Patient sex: M
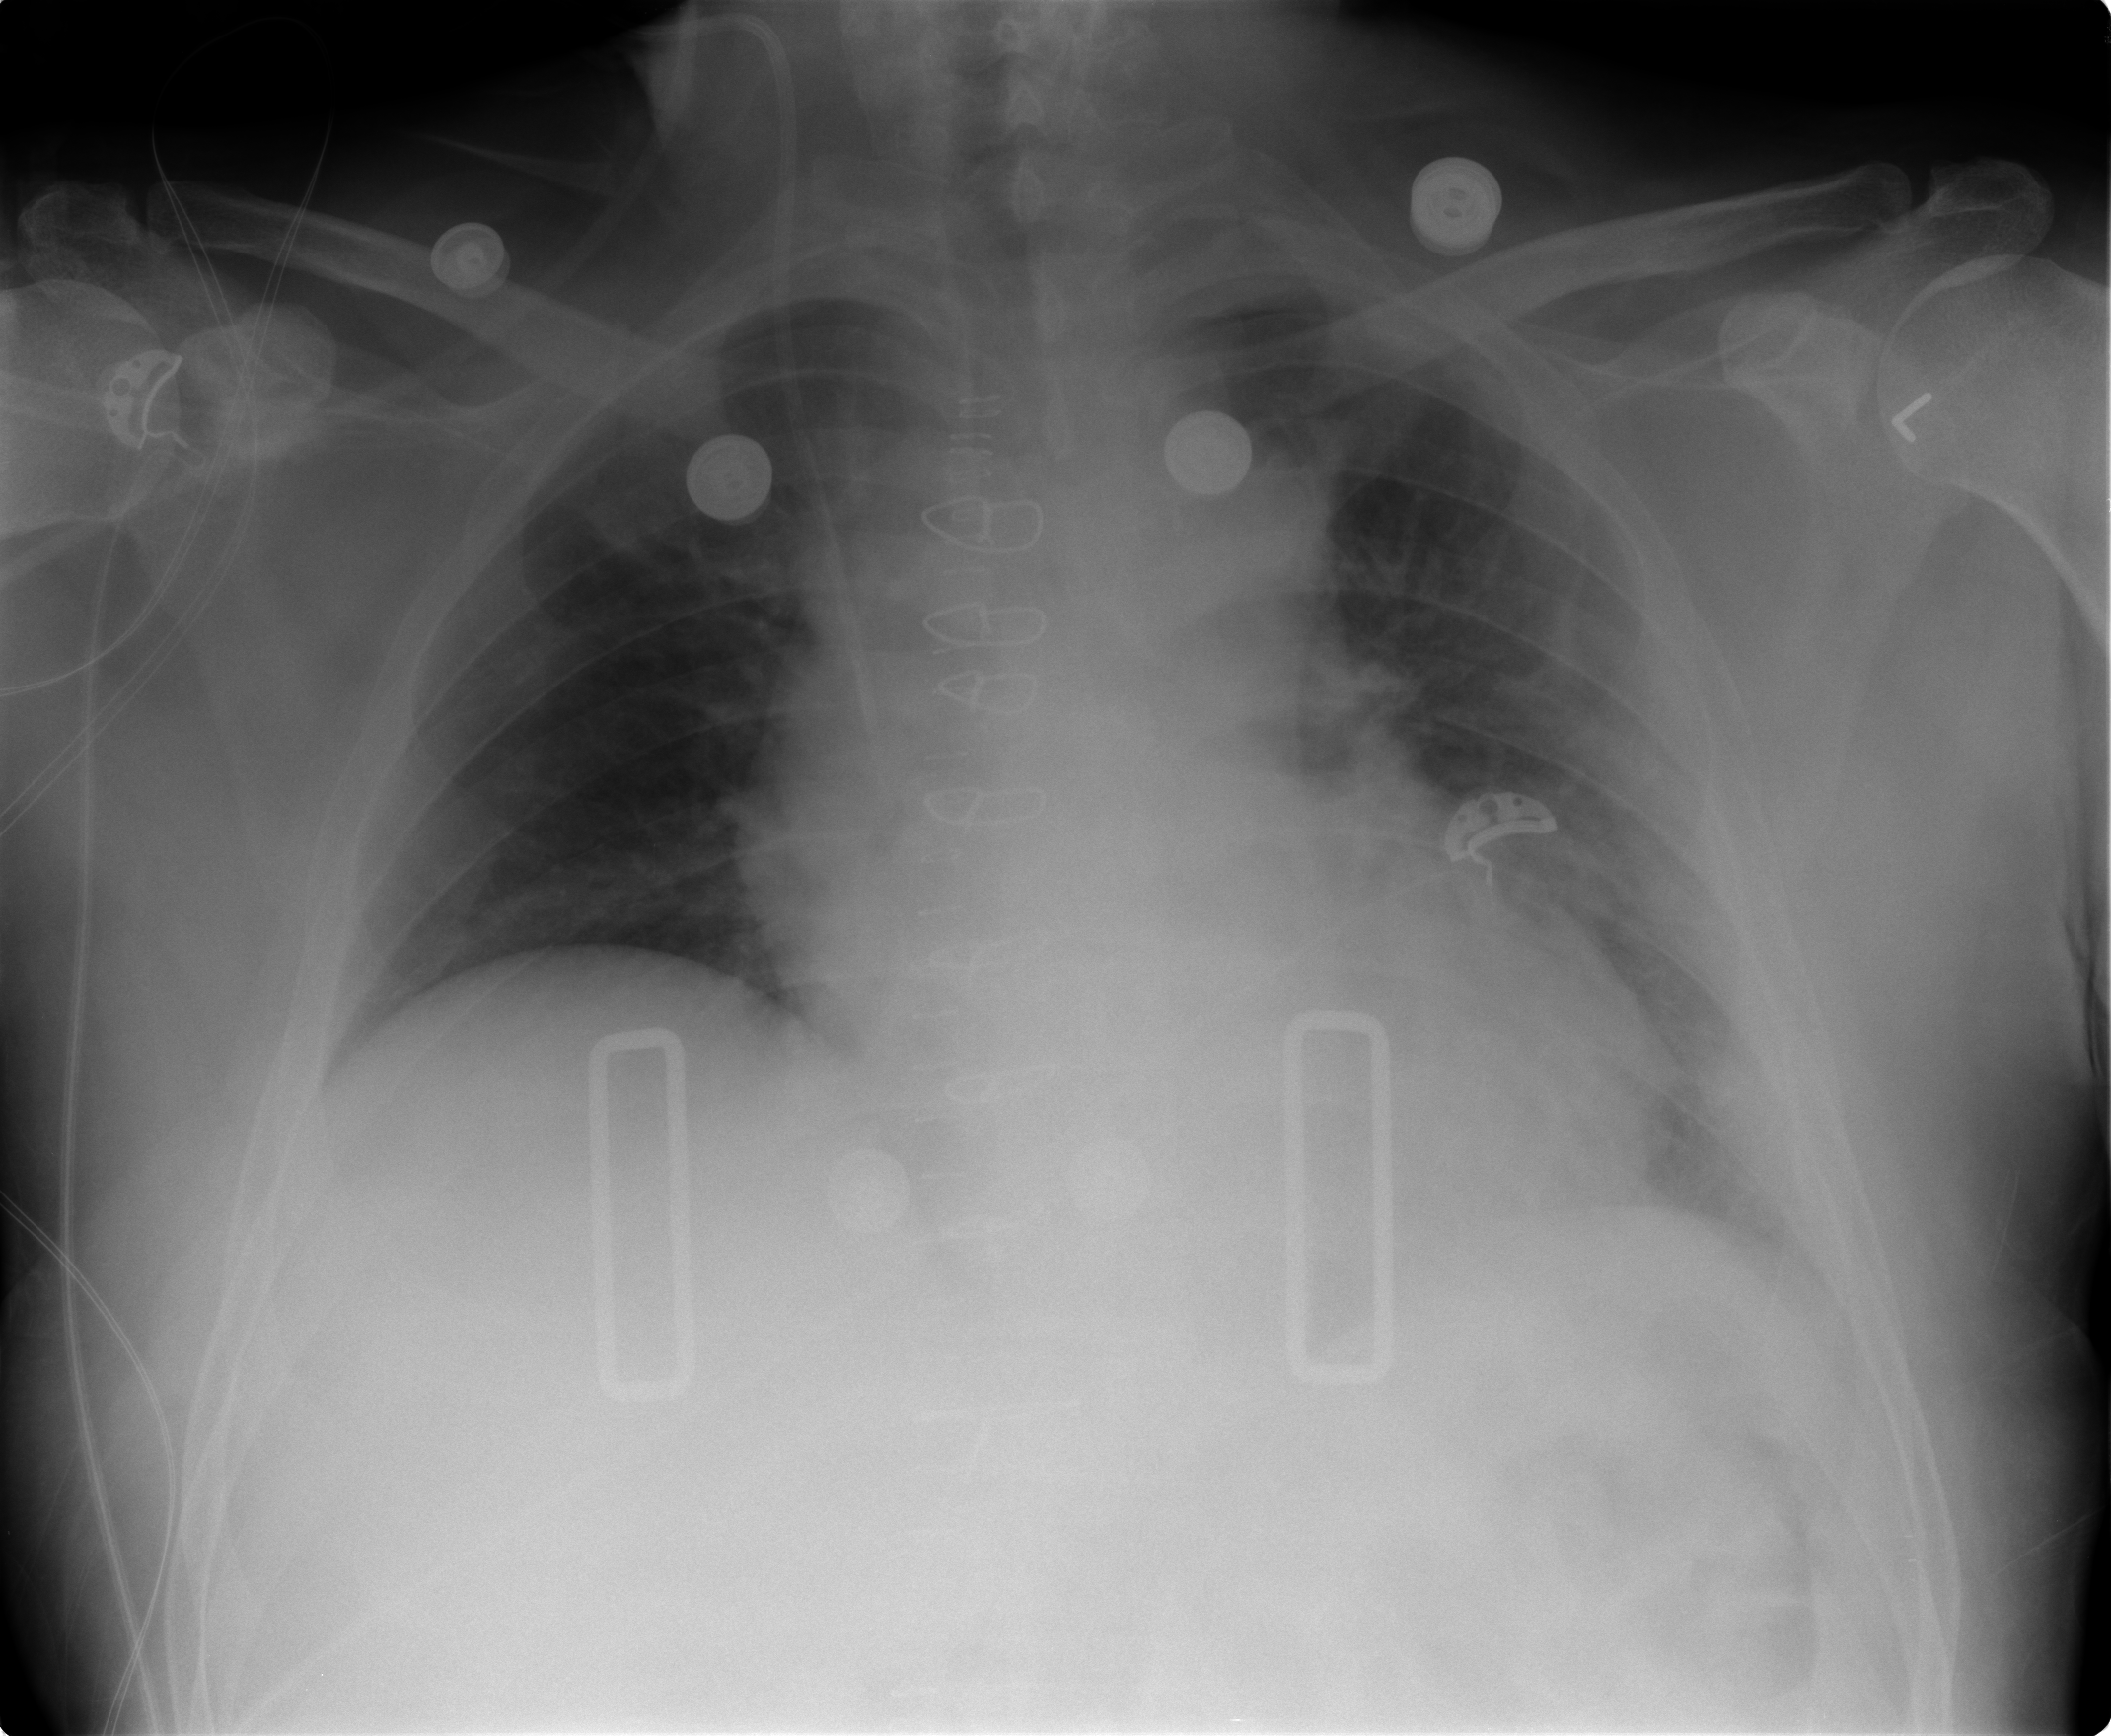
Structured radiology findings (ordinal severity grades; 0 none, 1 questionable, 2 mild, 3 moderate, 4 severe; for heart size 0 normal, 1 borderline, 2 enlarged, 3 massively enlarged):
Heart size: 2
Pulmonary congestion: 1
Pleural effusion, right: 0
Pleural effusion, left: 1
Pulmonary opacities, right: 0
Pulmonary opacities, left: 0
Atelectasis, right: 0
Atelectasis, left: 2